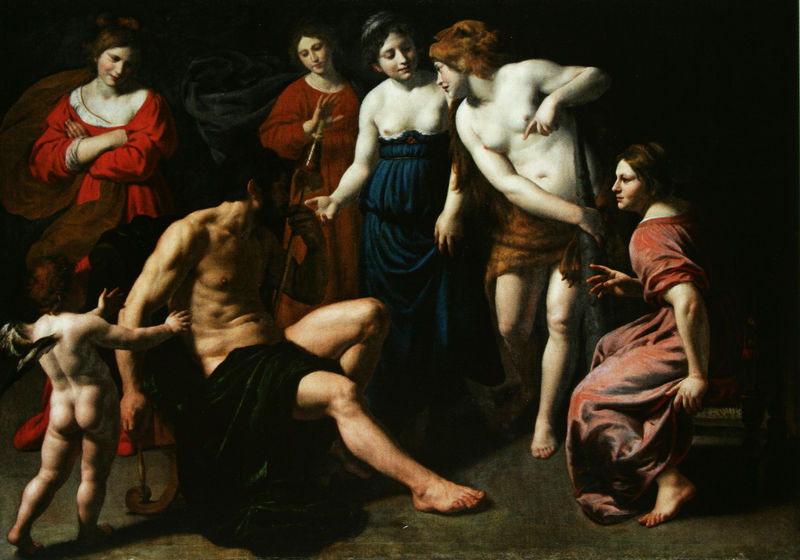
Titel: Herkules und Omphale
Künstler: Alessandro Turchi
Standort: München
Institution: Bayerische Staatsgemäldesammlungen
Schlagwörter: akt, blau, dunkel, feder, flügel, fuß, gemälde, gruppe, hand, haut, körper, lendenschurz, mann, nackt, schatten, schurz, umhang, weiß, frauen, grün, menschen, sitzen, braun, brust, busen, damen, finger, frau, frisur, geste, hell, kleid, kleider, licht, mund, männer, nase, orange, profil, rücken, schwarz, stuhl, blick, dame, rot, tuch, gespräch, bart, gesichter, arm, arme, barock, blass, blicke, falten, federn, gesicht, inkarnat, messer, stehen, vollbart, gesten, hals, hände, schauen, öl, boden, gewand, haare, sitzend, stehend, stoff, tücher, gewänder, kind, blässe, rosa, seide, engel, helldunkel, putte, putto, beine, taille, bein, brüste, füße, hinter, italien, stab, farbe, baby, hocker, schemel, ölgemälde, lanze, sprechen, muskeln, tusch, nabel, bauch, junge, bauchnabel, brustwarze, brustwarzen, knie, zehe, zehen, zeigen, oberkörper, zusehen, barfuss, spott, kreuz, arsch, pobacken, popo, waffe, auswahl, mythologie, betrachten, halbkreis, verschränkt, leib, firnis, entblöst, muskel, versuchung, dramatik, fingerzeig, speer, reflex, amor, aufregung, herkules, deutschrömer, speckrollen, weiße haut, hinterteil, fülle, verschränkte arme, metallisch, hellhäutig, bekleidet, nackte frauen, bllau, loicht, guerchin, guido reni, abwarten, der geliebte, grosses mains, guide, männerbeschau, urteil des paris verkehrt, po, kengel, hell-dunkel-malerei